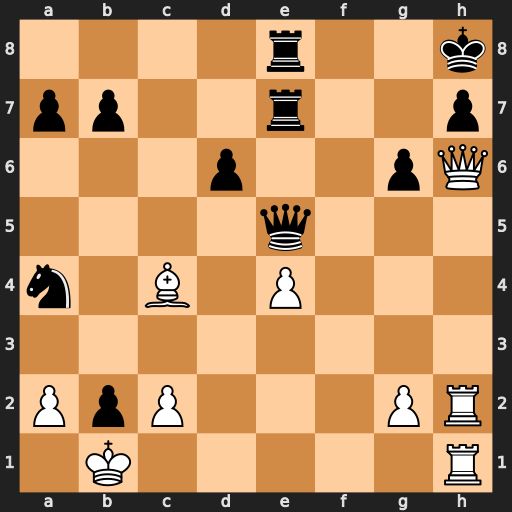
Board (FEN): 4r2k/pp2r2p/3p2pQ/4q3/n1B1P3/8/PpP3PR/1K5R
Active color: w
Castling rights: -
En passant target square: -
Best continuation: Qxh7+ Rxh7 Rxh7#